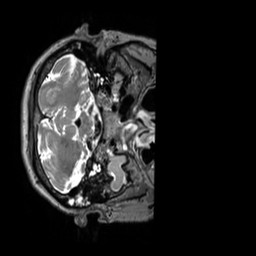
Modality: T2w
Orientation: axial
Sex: female
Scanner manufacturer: siemens
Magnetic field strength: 3 T
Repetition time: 3.2 s
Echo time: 0.409 s